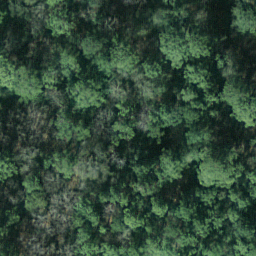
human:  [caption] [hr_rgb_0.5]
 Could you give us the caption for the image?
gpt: There are lots of emerald green plants in the forest .

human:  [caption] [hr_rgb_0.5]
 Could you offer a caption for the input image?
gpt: Lots of emerald green plants in the dense forest .

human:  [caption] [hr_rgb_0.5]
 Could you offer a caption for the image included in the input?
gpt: Lots of emerald green plants constitute a dense forest .

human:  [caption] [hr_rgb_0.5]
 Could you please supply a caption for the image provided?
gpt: This is a dense forest with emerald green plants .

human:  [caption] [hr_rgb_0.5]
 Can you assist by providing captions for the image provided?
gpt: It is a dense forest .